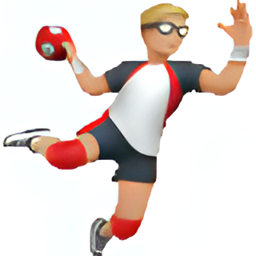
Name: man playing handball type 3
Emoji: 🤾🏼‍♂️
Group: People & Body
Sub-group: person-sport